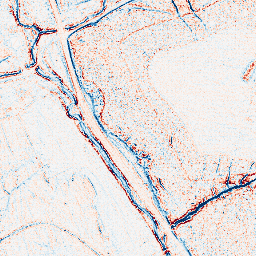
Category: edge_preserving
Decomposition family: anisotropic_diffusion
Decomposition parameters: iterations: 5
kappa: 50
gamma: 0.05
Upsampling method: bilinear
Upsampling parameters: scale: 8
Upsampling scale: 8